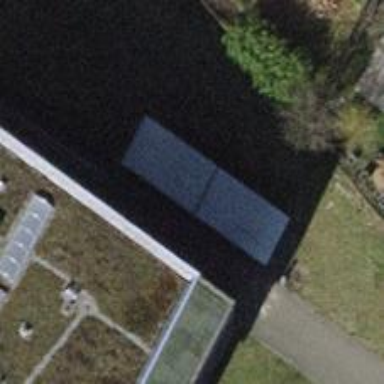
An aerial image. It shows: Bicycle parking area located on the roof of building.